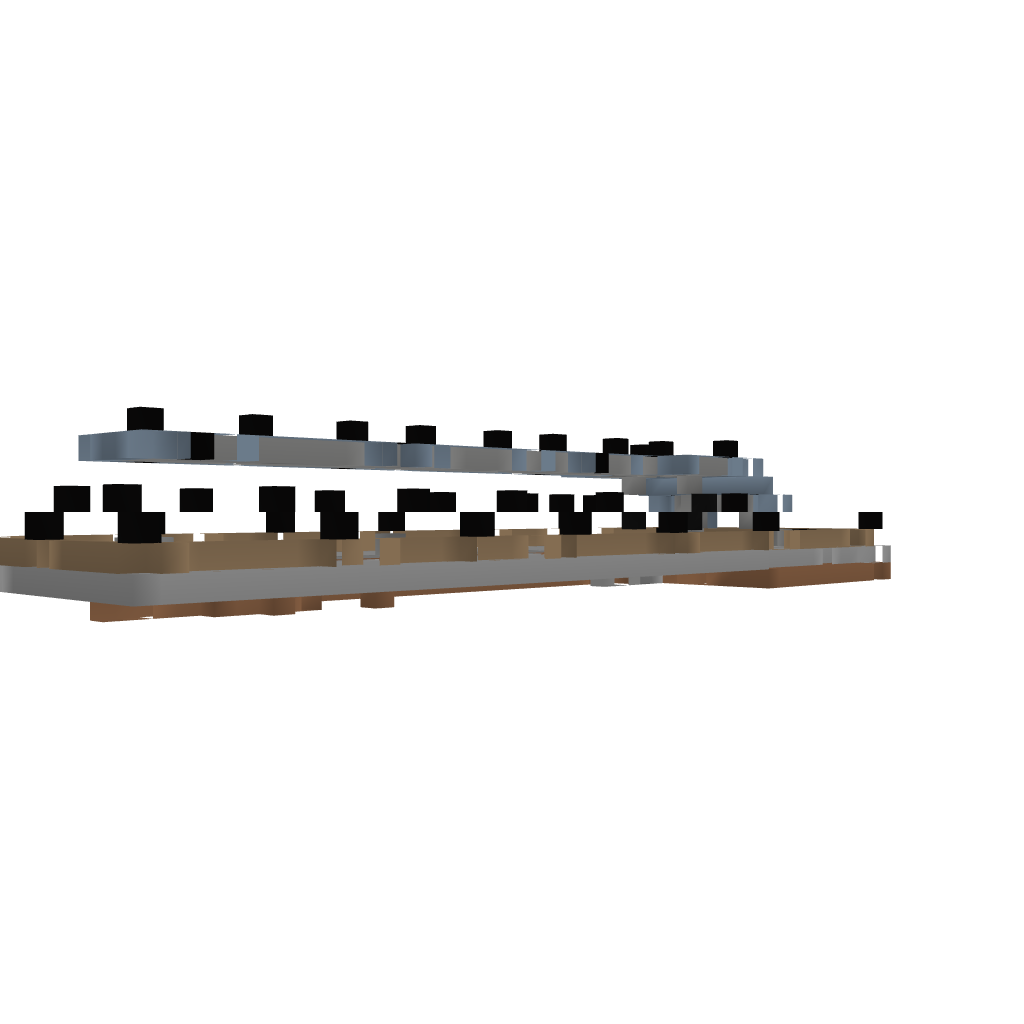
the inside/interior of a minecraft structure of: Huge Furnace Factory